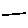
Label: line